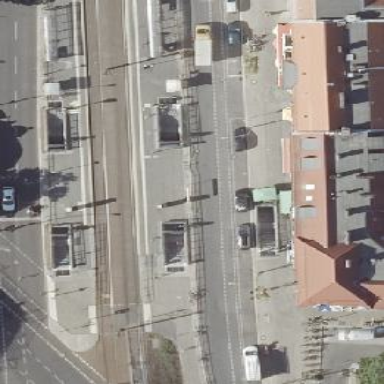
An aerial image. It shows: Platform for public transport at railway station.